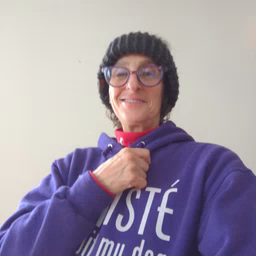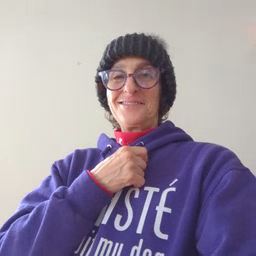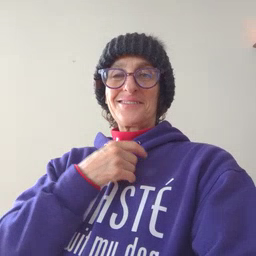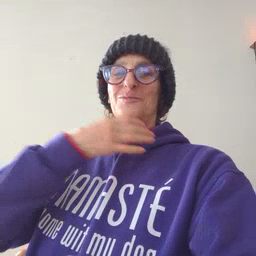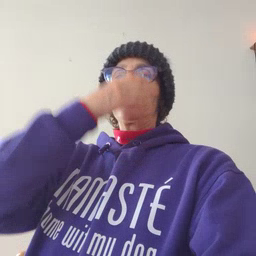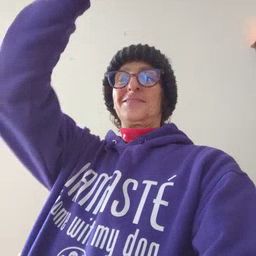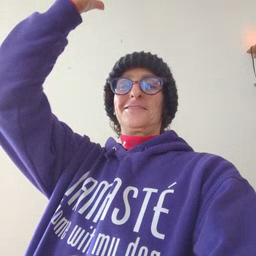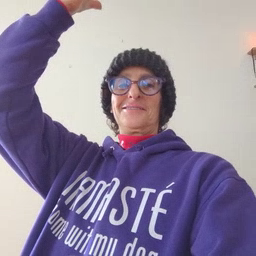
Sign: giraffe